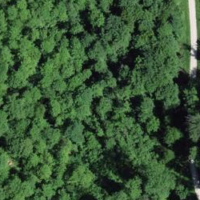
EUNIS habitat code: 41
Species observed at this site:
Meles meles